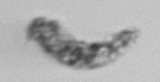
Label: fecal_pellet